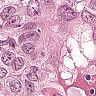
Metastatic tissue present: yes